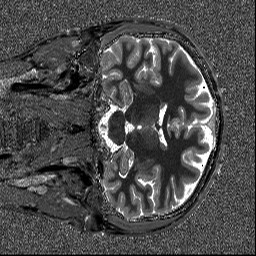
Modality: T1map
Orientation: coronal
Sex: male